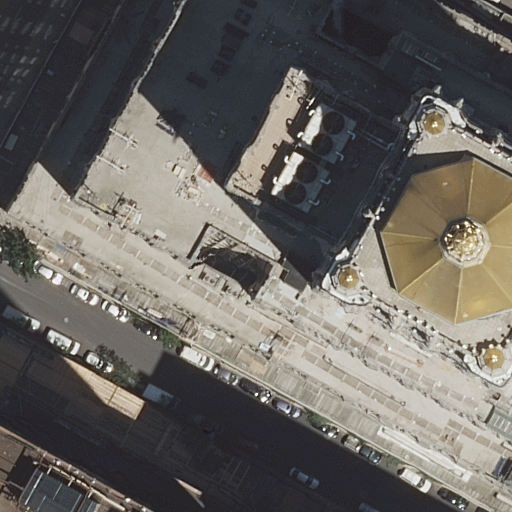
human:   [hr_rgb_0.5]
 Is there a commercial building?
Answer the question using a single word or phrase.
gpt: no

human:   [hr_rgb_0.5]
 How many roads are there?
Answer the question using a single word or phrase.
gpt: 2

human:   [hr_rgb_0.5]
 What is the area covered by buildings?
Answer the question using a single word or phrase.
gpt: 5544m2

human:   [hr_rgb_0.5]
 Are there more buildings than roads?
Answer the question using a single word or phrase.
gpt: no

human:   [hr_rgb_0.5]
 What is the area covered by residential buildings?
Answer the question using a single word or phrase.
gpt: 5544m2

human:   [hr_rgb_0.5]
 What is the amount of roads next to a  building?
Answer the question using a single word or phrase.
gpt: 2

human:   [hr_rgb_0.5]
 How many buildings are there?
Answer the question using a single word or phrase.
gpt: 2

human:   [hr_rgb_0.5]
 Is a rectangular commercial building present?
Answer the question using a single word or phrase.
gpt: no

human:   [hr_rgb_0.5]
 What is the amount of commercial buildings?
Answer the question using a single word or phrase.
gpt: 0

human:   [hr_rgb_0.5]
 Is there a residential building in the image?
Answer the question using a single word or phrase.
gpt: yes

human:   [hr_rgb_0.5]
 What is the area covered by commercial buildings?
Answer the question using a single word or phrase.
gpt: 0m2

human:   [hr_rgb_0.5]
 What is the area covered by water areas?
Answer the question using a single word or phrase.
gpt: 0m2

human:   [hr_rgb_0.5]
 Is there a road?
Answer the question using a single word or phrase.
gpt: yes

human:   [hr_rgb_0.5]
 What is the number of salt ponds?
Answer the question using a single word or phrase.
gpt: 0

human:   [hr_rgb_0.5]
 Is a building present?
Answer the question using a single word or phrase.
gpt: yes

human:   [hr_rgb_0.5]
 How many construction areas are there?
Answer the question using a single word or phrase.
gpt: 0

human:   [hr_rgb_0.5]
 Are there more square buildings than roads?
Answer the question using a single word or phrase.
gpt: no

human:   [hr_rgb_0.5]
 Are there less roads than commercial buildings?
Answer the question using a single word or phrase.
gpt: no

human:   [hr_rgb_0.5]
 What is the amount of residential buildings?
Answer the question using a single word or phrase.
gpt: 2

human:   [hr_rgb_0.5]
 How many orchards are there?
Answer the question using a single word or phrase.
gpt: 0

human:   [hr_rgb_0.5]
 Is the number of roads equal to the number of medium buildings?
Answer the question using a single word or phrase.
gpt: no

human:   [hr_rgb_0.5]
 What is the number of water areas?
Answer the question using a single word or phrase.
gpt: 0

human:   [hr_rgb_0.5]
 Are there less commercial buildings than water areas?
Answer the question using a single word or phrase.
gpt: no

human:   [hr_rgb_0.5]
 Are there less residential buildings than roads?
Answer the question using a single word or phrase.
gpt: no

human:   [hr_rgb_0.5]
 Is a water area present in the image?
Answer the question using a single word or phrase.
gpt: no

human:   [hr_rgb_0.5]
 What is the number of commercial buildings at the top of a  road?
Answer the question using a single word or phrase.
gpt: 0

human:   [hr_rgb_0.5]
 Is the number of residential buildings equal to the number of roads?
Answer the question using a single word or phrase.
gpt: yes

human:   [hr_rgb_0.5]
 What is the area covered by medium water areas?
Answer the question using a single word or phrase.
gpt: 0m2

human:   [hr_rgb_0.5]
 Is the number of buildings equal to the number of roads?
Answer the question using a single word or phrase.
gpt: yes

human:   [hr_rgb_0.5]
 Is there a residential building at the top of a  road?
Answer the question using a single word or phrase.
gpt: no

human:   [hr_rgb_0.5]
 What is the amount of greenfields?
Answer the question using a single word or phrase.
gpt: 0

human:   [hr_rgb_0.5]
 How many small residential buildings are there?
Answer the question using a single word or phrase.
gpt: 0

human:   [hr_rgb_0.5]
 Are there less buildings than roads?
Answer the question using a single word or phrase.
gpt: no

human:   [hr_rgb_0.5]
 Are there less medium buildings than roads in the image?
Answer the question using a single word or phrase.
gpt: yes

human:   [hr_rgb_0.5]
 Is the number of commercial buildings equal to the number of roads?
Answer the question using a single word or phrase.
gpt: no

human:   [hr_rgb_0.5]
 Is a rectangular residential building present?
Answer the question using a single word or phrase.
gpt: yes

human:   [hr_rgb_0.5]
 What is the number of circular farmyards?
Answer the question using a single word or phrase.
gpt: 0

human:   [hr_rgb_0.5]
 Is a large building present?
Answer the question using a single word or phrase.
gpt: yes

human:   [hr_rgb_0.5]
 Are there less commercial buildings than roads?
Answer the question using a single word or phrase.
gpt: yes

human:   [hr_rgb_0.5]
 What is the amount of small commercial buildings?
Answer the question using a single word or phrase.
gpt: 0

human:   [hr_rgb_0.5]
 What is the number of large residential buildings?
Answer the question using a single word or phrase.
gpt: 1

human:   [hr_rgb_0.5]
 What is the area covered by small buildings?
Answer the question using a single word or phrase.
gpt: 0m2

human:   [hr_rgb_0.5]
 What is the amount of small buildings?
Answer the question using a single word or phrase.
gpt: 0

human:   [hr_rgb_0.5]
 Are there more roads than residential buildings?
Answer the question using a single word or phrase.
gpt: no

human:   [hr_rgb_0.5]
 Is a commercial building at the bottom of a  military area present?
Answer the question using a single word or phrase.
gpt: no

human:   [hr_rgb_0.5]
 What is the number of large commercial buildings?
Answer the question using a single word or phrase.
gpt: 0

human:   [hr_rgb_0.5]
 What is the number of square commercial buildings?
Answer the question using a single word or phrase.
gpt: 0

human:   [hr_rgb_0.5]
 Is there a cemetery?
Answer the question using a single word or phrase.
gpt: no

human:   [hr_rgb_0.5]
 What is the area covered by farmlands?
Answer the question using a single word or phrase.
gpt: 0m2

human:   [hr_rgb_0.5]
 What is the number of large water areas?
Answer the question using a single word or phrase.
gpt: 0

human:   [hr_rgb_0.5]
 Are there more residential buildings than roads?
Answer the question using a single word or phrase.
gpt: no

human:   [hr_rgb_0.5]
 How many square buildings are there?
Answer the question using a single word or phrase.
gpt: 0

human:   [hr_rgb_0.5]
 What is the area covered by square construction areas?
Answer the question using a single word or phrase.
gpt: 0m2

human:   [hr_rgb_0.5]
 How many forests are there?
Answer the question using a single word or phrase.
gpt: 0

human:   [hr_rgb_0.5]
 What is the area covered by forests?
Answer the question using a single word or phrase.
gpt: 0m2

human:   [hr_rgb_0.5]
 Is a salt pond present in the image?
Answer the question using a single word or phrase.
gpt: no

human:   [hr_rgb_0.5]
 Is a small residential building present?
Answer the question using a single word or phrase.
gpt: no

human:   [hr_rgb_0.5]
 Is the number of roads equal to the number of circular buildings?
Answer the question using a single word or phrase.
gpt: no

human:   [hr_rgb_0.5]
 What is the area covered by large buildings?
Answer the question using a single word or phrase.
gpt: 5159m2

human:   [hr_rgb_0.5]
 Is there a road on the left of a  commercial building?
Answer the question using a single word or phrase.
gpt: no

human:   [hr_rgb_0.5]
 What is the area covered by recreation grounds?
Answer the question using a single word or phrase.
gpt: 0m2

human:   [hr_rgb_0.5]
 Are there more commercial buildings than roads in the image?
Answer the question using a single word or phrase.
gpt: no

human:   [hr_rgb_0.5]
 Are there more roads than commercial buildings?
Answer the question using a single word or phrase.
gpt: yes

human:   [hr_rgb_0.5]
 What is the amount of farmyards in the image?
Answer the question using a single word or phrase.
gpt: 0